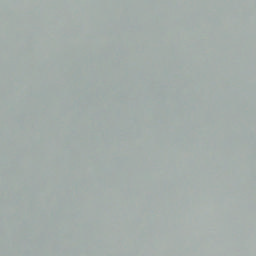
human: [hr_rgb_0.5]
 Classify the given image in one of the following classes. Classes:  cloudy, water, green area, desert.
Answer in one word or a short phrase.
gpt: cloudy